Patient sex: M
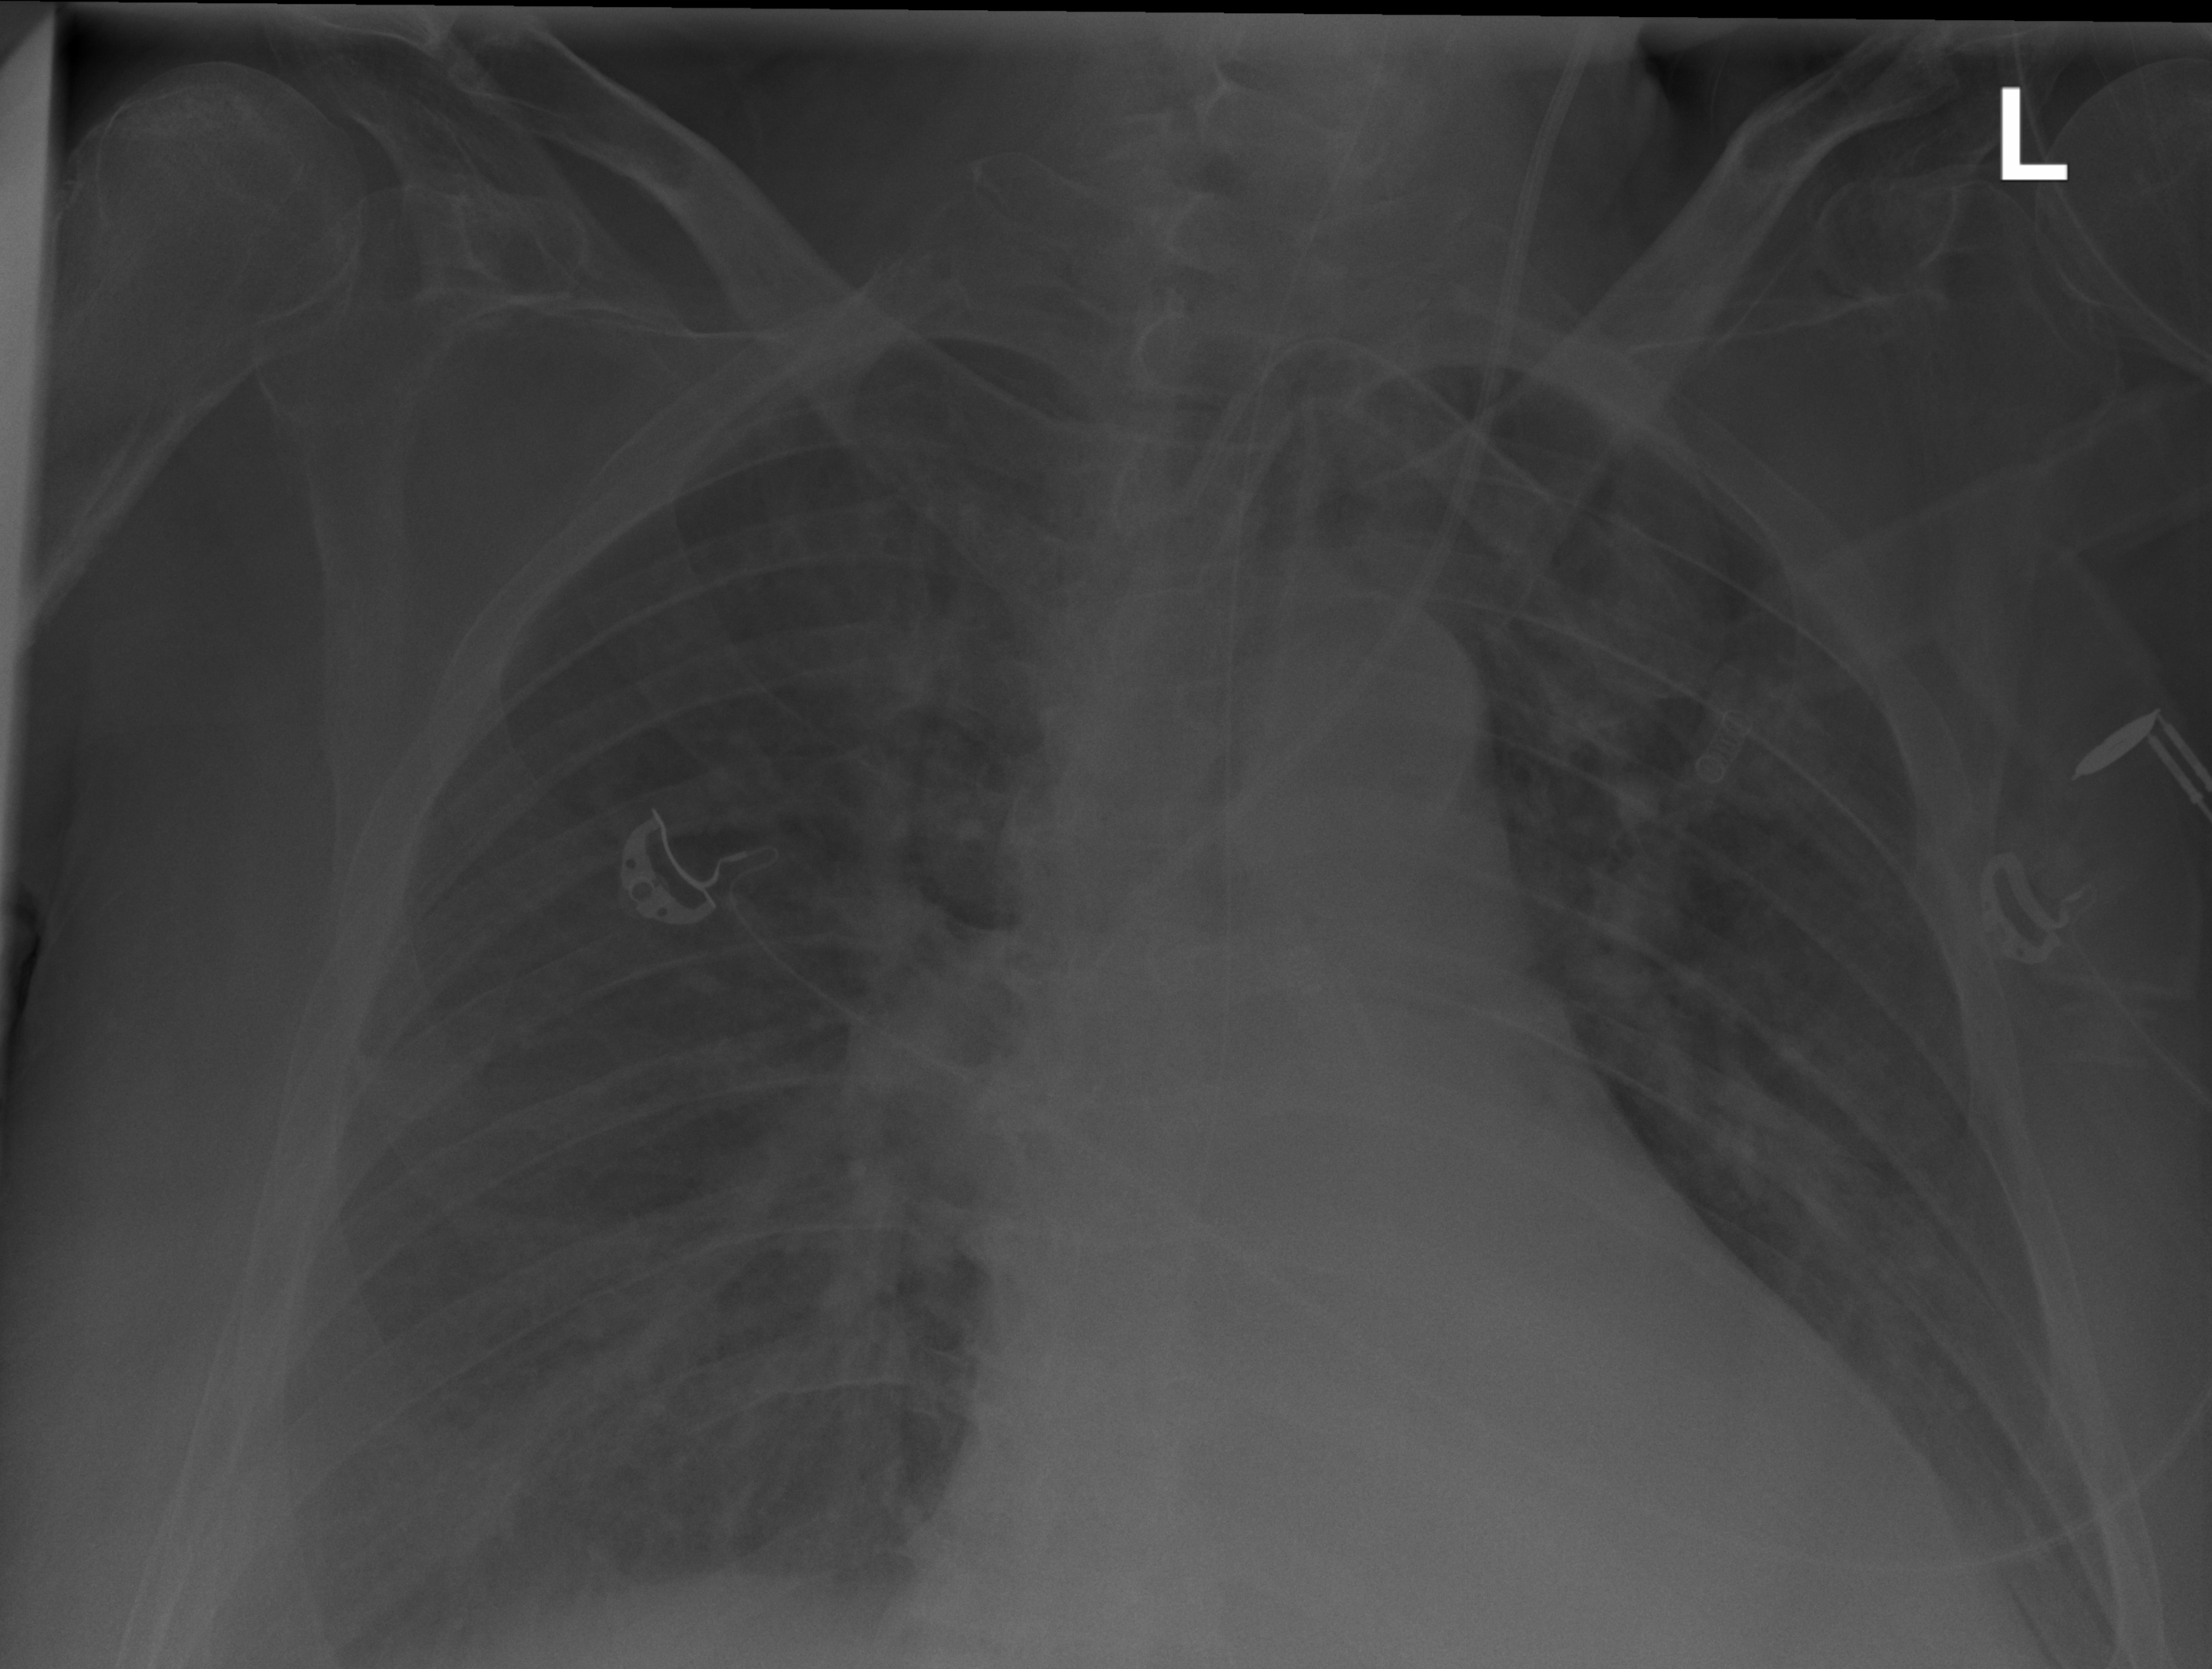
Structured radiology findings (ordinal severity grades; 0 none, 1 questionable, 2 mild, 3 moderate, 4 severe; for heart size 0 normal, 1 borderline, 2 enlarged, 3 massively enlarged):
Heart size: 1
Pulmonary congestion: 2
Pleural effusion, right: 0
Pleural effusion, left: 0
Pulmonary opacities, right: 2
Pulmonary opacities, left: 2
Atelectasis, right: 2
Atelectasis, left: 2